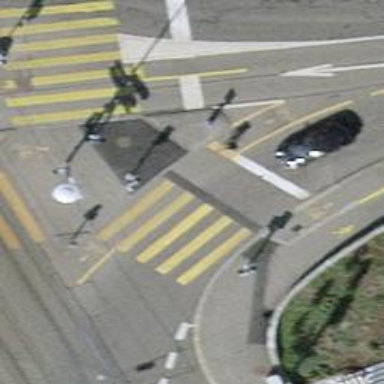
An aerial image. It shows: Road with traffic signals and zebra crossing with zebra markings.